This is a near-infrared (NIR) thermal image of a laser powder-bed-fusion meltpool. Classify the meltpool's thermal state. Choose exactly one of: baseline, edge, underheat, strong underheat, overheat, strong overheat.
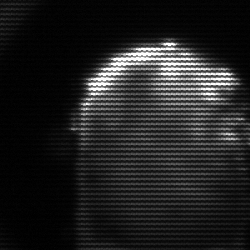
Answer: baseline